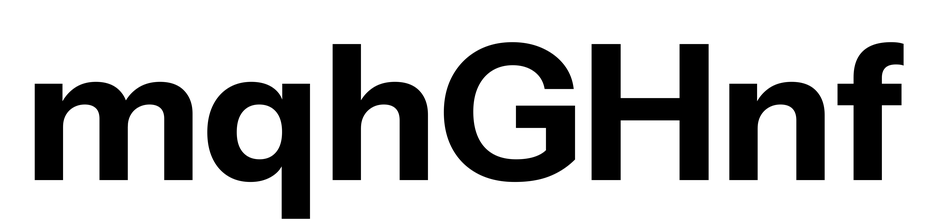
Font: InstrumentSans_Bold